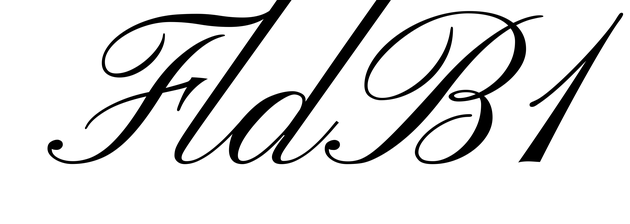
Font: PinyonScript-Regular